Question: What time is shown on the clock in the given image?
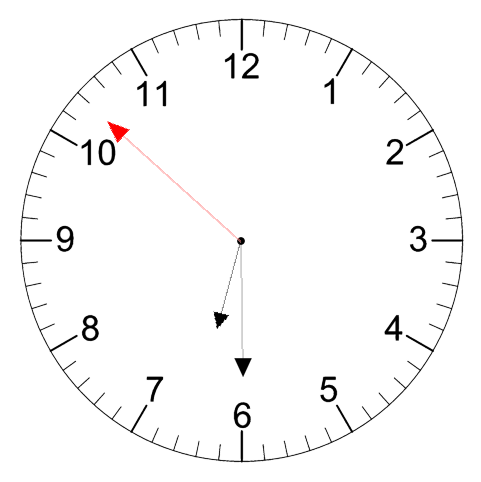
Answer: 06:29:52